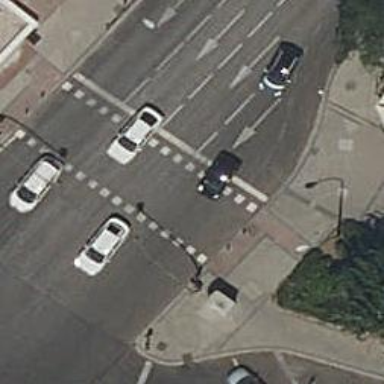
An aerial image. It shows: Traffic signals at road crossing.